Question: I have a JTable with a custom cell renderer. The cell is a JPanel that contains a JTextField and a JButton. The JTextField contains an integer, and when the user clicks on the JButton the integer should be increased.
The problem is that the JButton can't be clicked when I have it in a JTable cell. How can I make it click-able?

Here is my test code:
'''
public class ActiveTable extends JFrame {
public ActiveTable() {
RecordModel model = new RecordModel();
model.addRecord(new Record());
JTable table = new JTable(model);
EditorAndRenderer editorAndRenderer = new EditorAndRenderer();
table.setDefaultRenderer(Object.class, editorAndRenderer);
table.setDefaultEditor(Object.class, editorAndRenderer);
table.setRowHeight(38);
add(new JScrollPane(table));
setPreferredSize(new Dimension(600, 400));
pack();
setDefaultCloseOperation(EXIT_ON_CLOSE);
setTitle("Active Table");
setVisible(true);
}
public static void main(String[] args) {
SwingUtilities.invokeLater(new Runnable() {
@Override
public void run() {
new ActiveTable();
}
});
}
class RecordModel extends AbstractTableModel {
private final List<Record> records = new ArrayList<Record>();
@Override
public int getColumnCount() {
return 1;
}
@Override
public int getRowCount() {
return records.size();
}
@Override
public Object getValueAt(int rowIndex, int columnIndex) {
return records.get(rowIndex);
}
public void addRecord(Record r) {
records.add(r);
fireTableRowsInserted(records.size()-1, records.size()-1);
}
}
class Record {
private int count = 1;
public int getCount() { return count; }
public void increase() { count = count + 1; }
}
class CellPanel extends JPanel {
private Record record;
private final JTextField field = new JTextField(8);
private final Action increaseAction = new AbstractAction("+") {
public void actionPerformed(ActionEvent e) {
record.increase();
field.setText(record.getCount()+"");
JTable table = (JTable) SwingUtilities.getAncestorOfClass(JTable.class, (Component) e.getSource());
table.getCellEditor().stopCellEditing();
}
};
private final JButton button = new JButton(increaseAction);
public CellPanel() {
add(field);
add(button);
}
public void setRecord(Record r) {
record = r;
field.setText(record.getCount()+"");
}
public Record getRecord() {
return record;
}
}
class EditorAndRenderer extends AbstractCellEditor implements TableCellEditor, TableCellRenderer {
private final CellPanel renderer = new CellPanel();
private final CellPanel editor = new CellPanel();
@Override
public Component getTableCellRendererComponent(JTable table, Object value,
boolean isSelected, boolean hasFocus, int row, int column) {
renderer.setRecord((Record) value);
return renderer;
}
@Override
public Component getTableCellEditorComponent(JTable table, Object value,
boolean isSelected, int row, int column) {
editor.setRecord((Record) value);
return editor;
}
@Override
public Object getCellEditorValue() {
return editor.getRecord();
}
@Override
public boolean isCellEditable(EventObject ev) {
return true;
}
@Override
public boolean shouldSelectCell(EventObject ev) {
return false;
}
}
}
'''
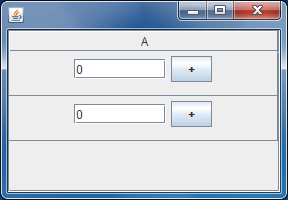
Answer: I based my last example on the code provided by mKrobels answer to <URL>
The main difference between his and my example in the question is that he use 'DefaultTableModel' and I use 'AbstractTableModel'. His example does work, but not mine.
The solution I found was that I had to implement 'isCellEditable()' in the TableModel, so with this method added, my example works:
'''
@Override
public boolean isCellEditable(int rowIndex, int columnIndex) {
return true;
}
'''